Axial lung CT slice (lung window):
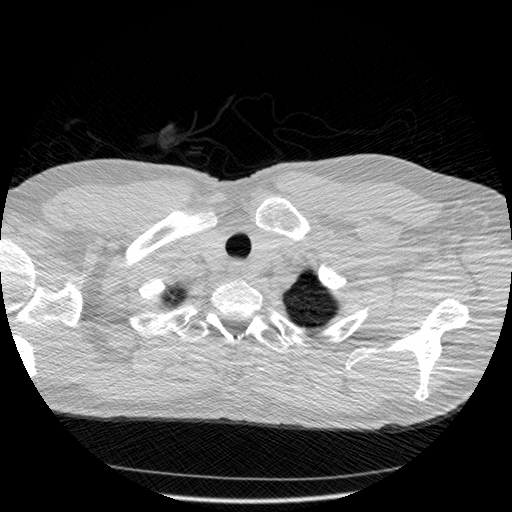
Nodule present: no